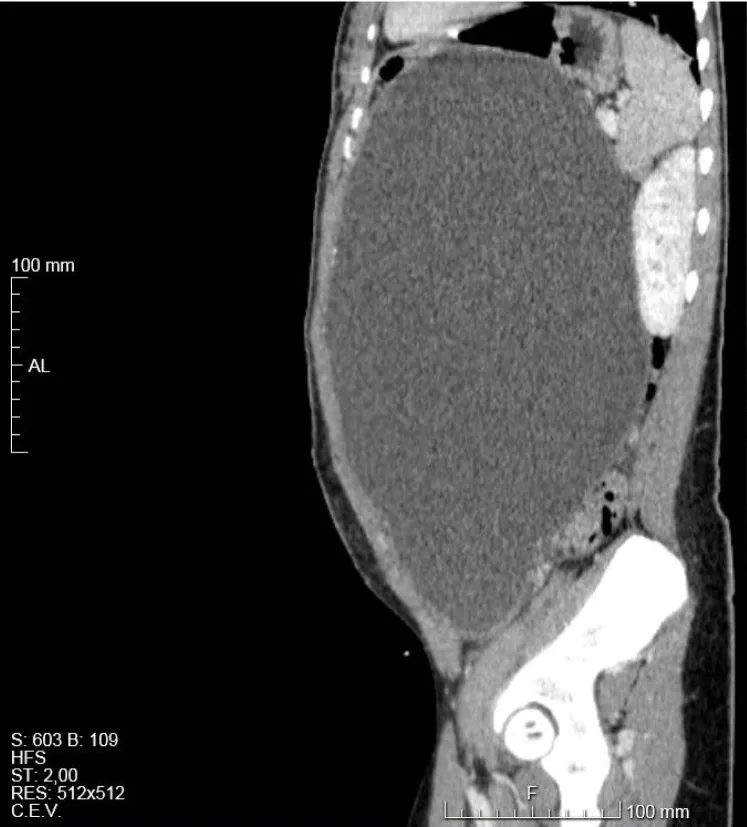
Sagittal image of abdominal and pelvic CT showing the large size of the cyst and its effects on the surrounding structures.
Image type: radiology (ct)